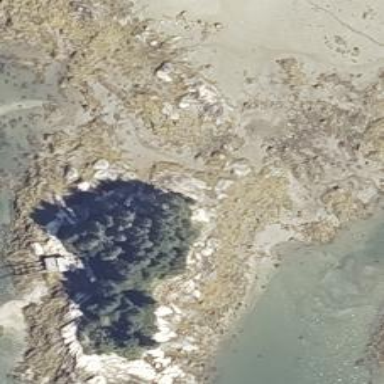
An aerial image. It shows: Island with natural coastline.